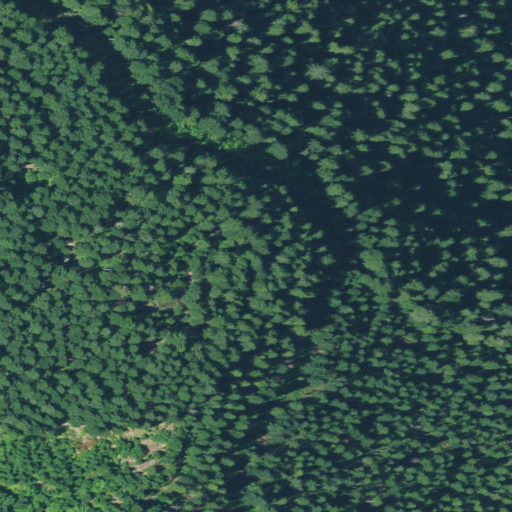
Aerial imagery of ridge(s) in Oregon named Homestead Ridge containing only evergreen forest